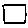
Label: square